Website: home-depot
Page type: billing-address
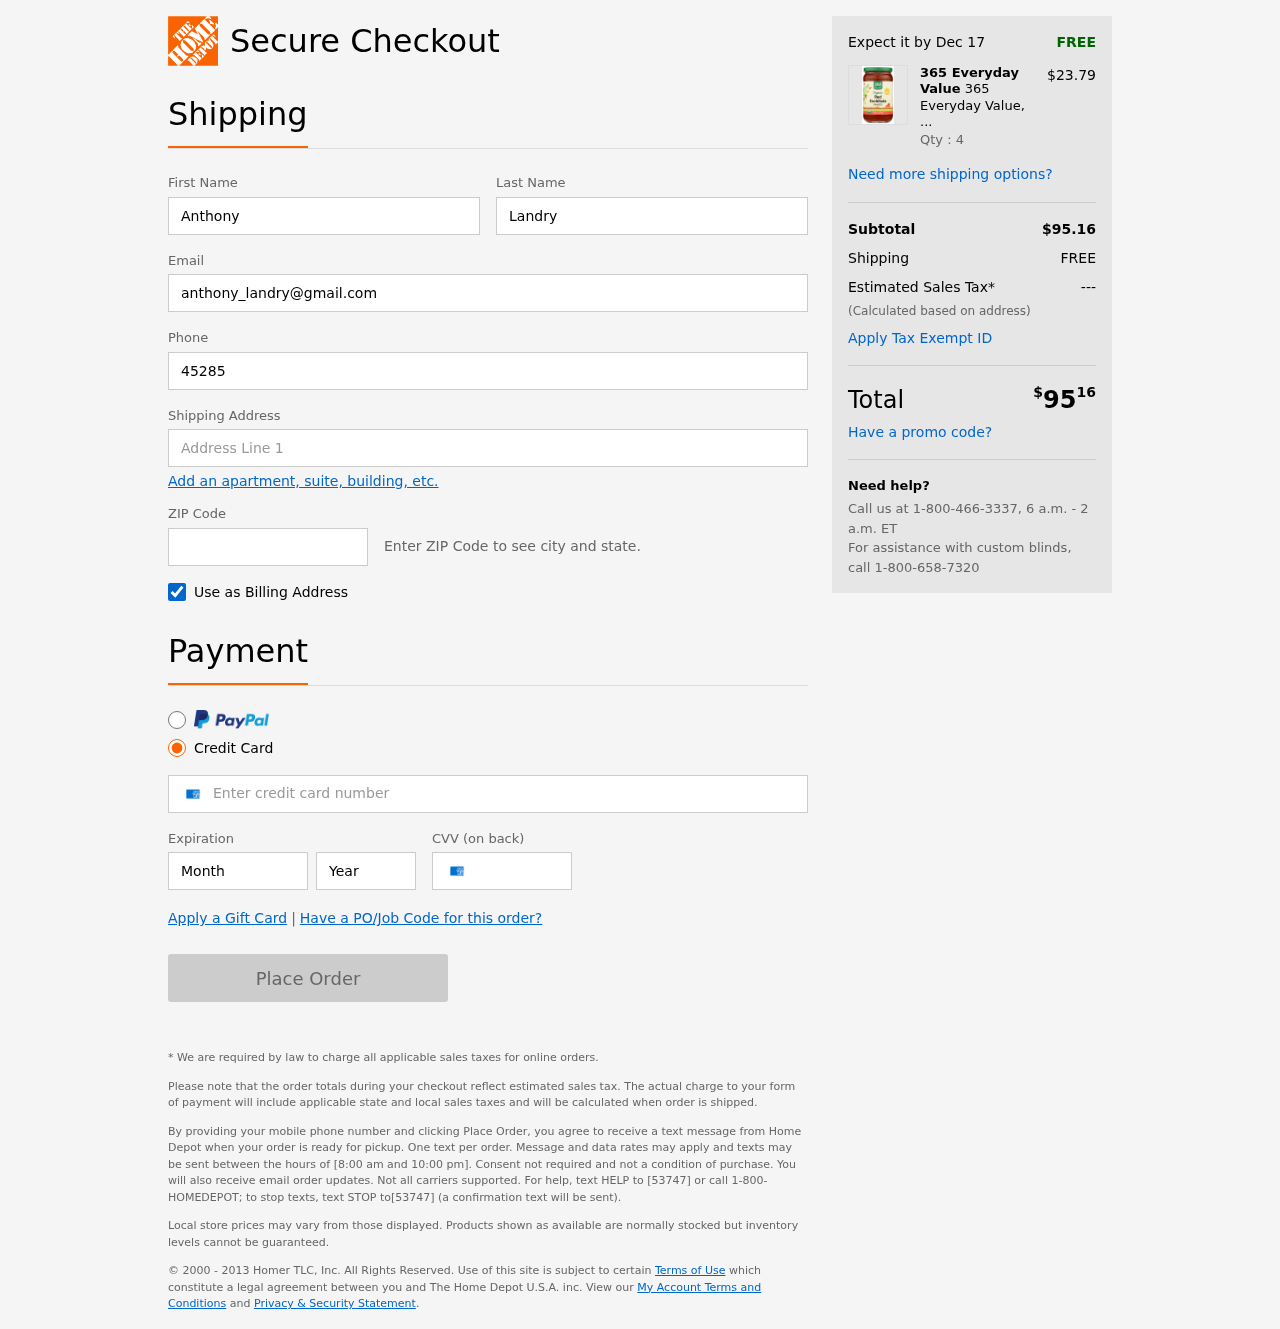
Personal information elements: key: PII_FIRSTNAME
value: Anthony
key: PII_LASTNAME
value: Landry
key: PII_EMAIL
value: anthony_landry@gmail.com
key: PII_PHONE
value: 4528522452
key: PII_STREET
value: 32906 Smith Manors
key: PII_POSTCODE
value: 32582
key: PII_CARD_NUMBER
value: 3446 9151 1125 289
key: PII_CARD_EXPIRY_MONTH
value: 11
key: PII_CARD_CVV
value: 5976
Product elements: key: PRODUCT1_BRAND
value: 365 Everyday Value
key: PRODUCT1_NAME
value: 365 Everyday Value, Organic Red Enchilada Sauce, 15.5 oz
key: PRODUCT1_PRICE
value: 23.79
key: PRODUCT1_QUANTITY
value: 4
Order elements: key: ORDER_DELIVERY_DATE
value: Dec 17
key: ORDER_SUBTOTAL
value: $95.16
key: ORDER_SHIPPING_COST
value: FREE
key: ORDER_TAX
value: ---
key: ORDER_TOTAL2
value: $9516